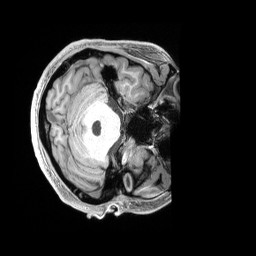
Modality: T1w
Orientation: axial
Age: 21
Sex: male
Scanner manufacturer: siemens
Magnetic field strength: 3 T
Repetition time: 2.4 s
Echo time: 0.00228 s